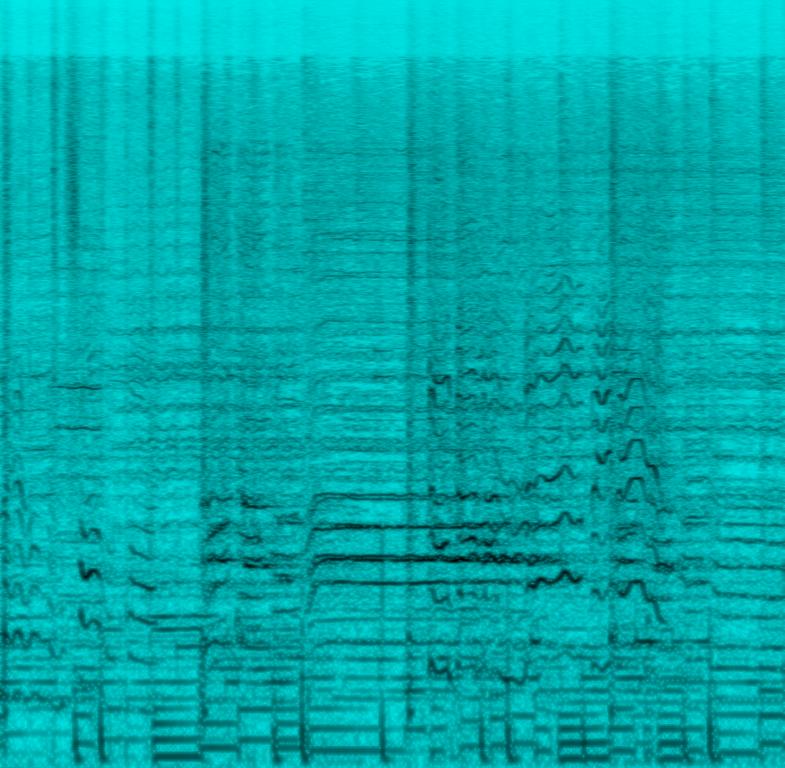
A female singer sings this passionate melody with backup singers in vocal harmony. The tempo is medium and gradually slows down towards the end. The drumming rhythm is steady and retards to the end with a percussive bass line and keyboard accompaniment. The song is a retro disco or R&B love song. The song has poor audio quality.